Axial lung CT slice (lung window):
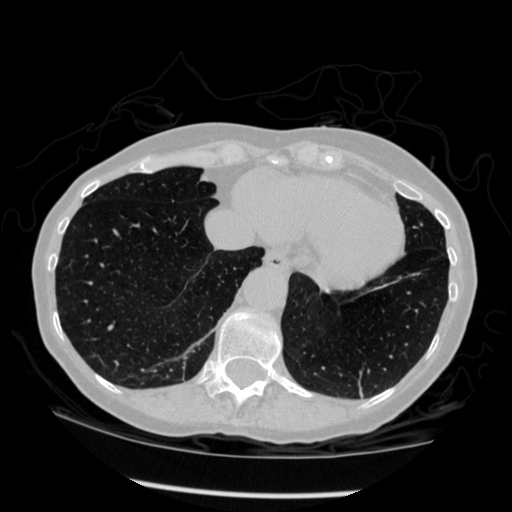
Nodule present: no